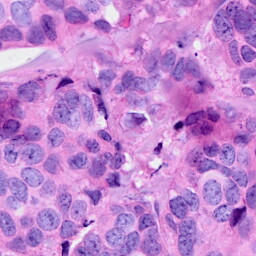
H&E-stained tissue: Breast